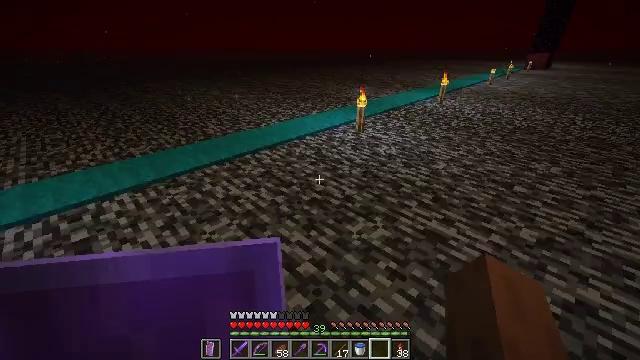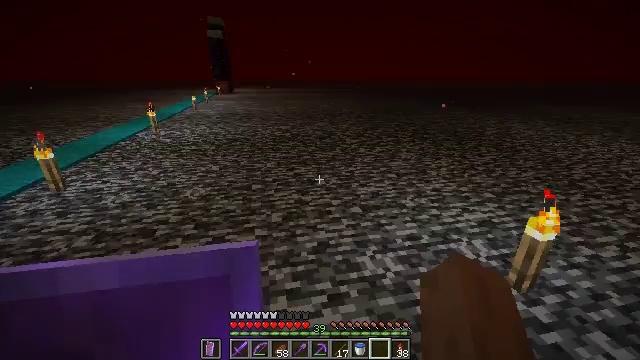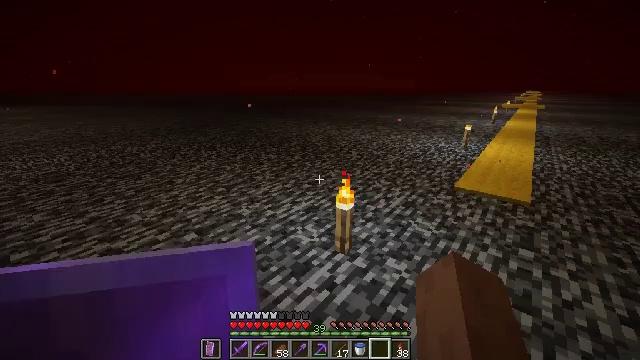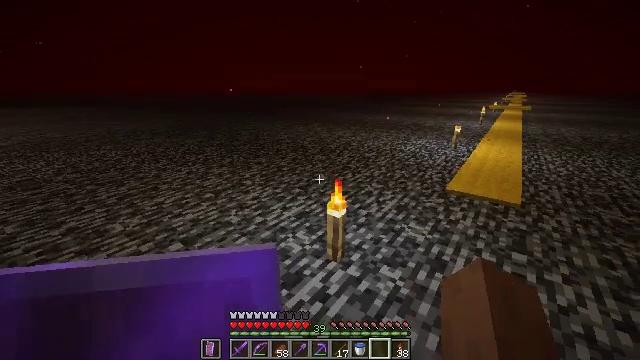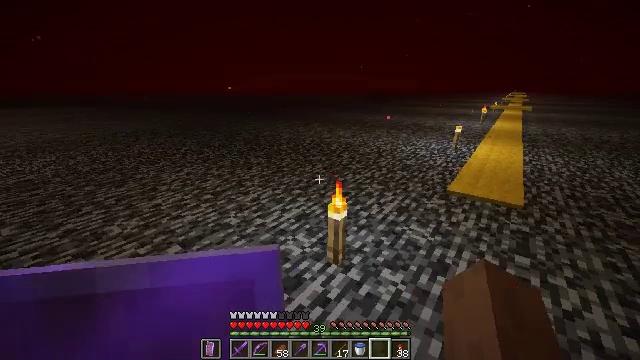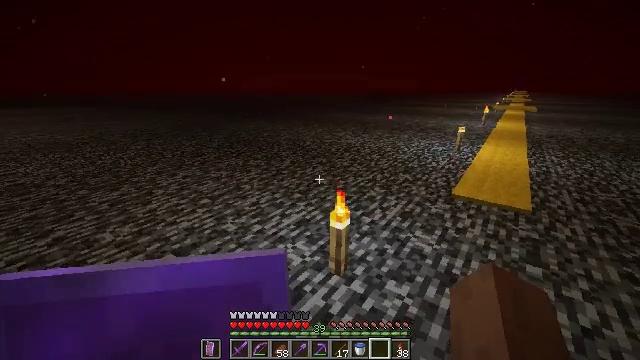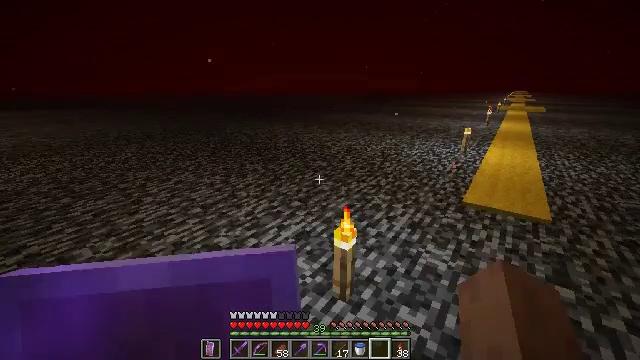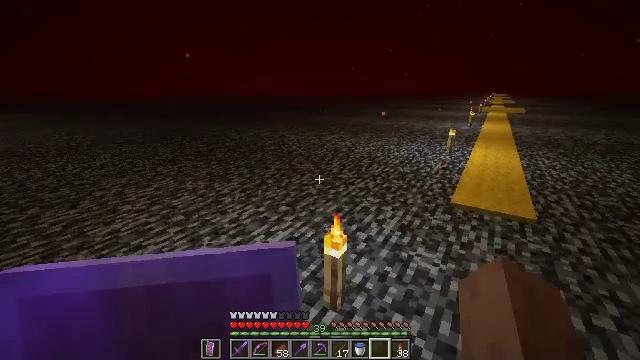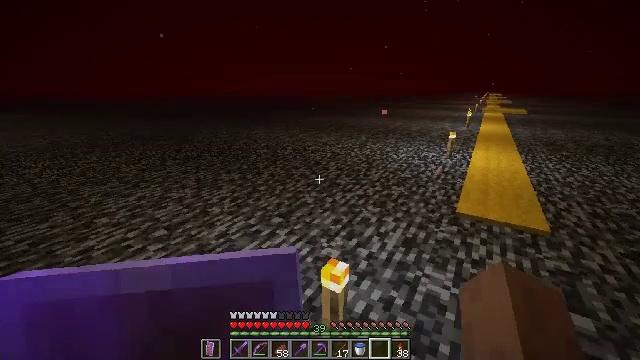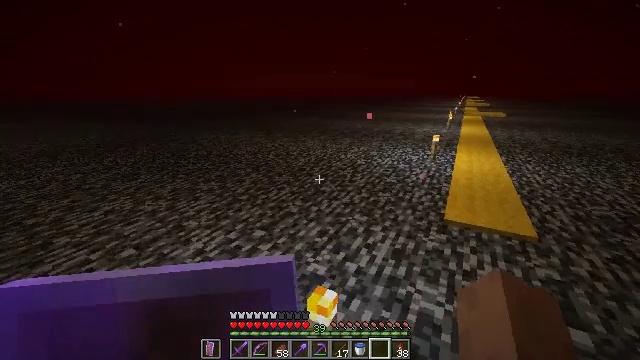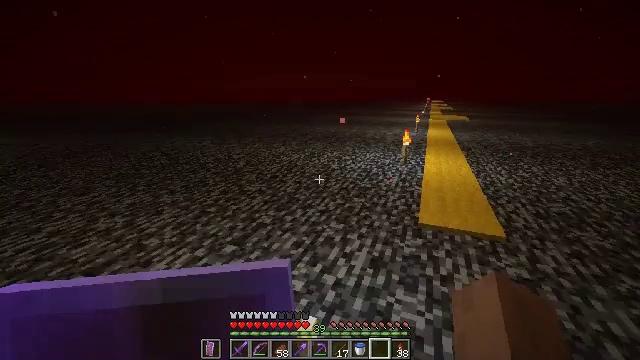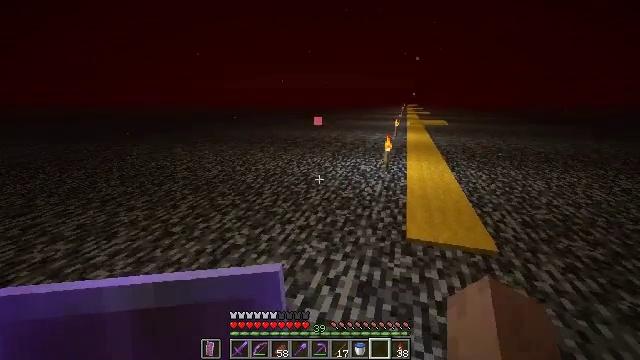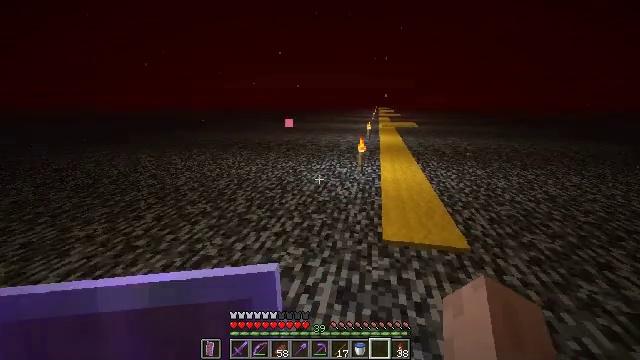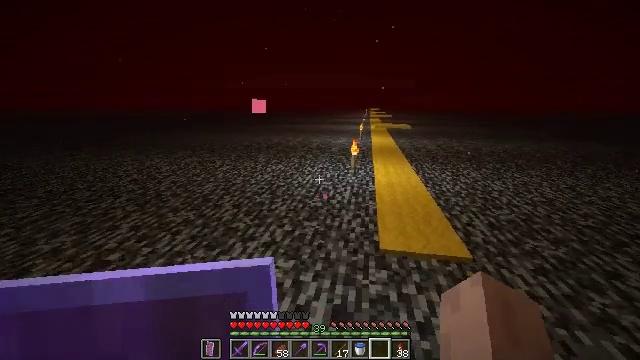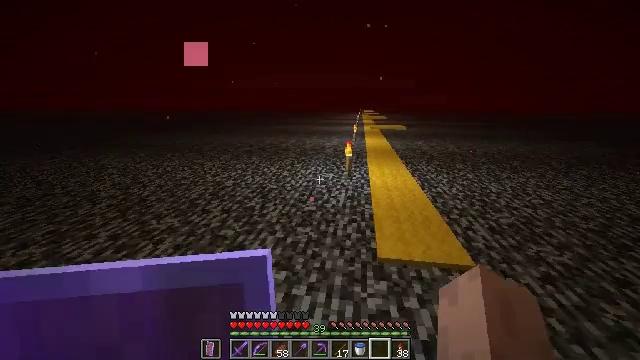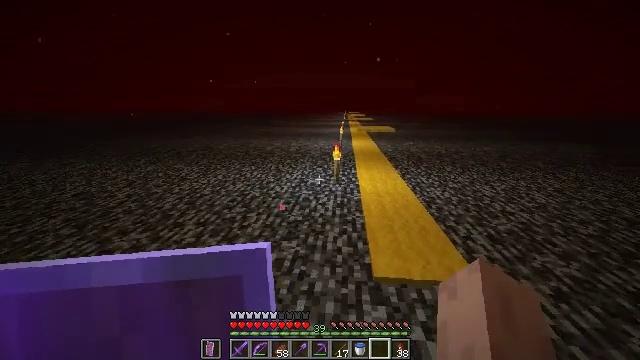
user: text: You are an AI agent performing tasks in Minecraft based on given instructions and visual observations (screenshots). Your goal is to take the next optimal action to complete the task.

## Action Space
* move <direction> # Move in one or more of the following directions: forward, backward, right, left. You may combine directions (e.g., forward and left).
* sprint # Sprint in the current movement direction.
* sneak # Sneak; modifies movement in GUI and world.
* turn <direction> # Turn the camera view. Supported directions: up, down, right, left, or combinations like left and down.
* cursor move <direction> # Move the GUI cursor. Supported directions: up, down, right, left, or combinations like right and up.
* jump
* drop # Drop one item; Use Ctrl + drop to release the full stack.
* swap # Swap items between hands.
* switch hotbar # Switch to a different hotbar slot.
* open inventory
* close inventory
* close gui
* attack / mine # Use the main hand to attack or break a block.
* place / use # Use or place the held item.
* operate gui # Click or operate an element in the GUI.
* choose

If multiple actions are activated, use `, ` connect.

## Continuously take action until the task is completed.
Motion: motion action
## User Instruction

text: Remove a piece of yellow carpet.
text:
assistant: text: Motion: turn right and up
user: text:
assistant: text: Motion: turn right and up
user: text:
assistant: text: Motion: move forward, turn right
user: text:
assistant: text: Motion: move forward
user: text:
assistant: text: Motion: move forward
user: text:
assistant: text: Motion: move forward
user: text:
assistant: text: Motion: move forward, turn right
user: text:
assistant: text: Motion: move forward, turn right
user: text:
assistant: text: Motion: move forward, turn right
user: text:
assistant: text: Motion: move forward, turn right
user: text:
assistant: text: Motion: move forward, turn right
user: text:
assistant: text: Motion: move forward, turn right
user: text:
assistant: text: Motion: move forward, turn right
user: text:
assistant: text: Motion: move forward, turn right
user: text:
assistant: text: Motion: move forward, turn right
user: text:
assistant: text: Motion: move forward, turn right
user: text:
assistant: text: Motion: move forward
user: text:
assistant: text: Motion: move forward
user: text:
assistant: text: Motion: move forward
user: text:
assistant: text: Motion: move forward
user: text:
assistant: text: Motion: move forward
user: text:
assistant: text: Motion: move forward and move right
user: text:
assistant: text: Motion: move forward and move right
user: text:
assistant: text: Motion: move forward and move right
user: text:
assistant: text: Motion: move forward
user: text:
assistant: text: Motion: move forward, turn right
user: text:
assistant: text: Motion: move forward, turn right
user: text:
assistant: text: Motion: move forward, turn right
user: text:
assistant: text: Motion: move forward
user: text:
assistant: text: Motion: move forward